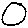
Label: circle